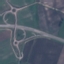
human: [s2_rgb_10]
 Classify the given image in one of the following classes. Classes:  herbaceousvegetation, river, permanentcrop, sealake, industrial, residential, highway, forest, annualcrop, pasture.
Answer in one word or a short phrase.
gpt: Highway